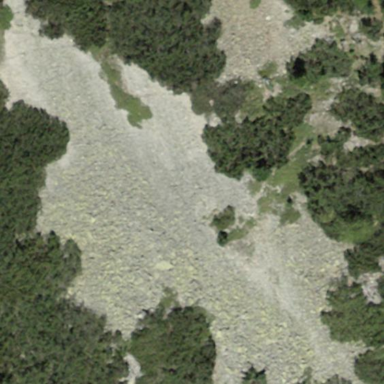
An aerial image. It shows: Scree landscape.